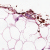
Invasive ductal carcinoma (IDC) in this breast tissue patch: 0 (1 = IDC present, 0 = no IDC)